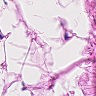
Metastatic tissue present: no